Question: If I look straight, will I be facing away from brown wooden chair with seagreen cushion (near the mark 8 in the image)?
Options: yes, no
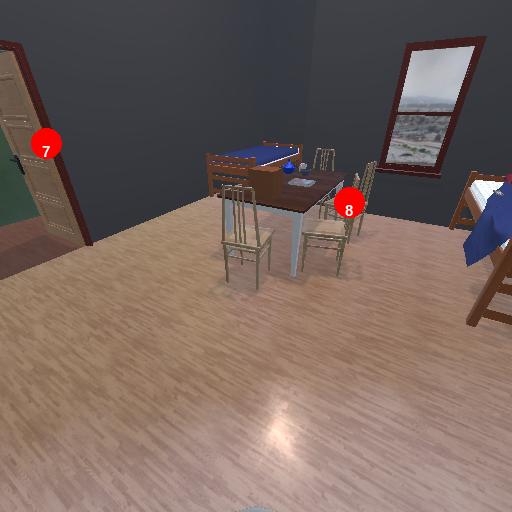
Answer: yes